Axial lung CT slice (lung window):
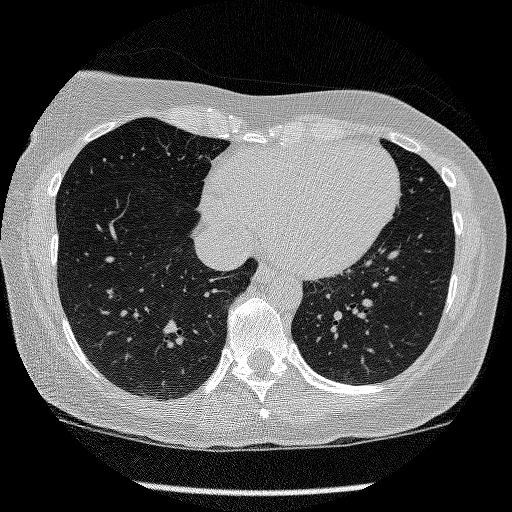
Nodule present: no